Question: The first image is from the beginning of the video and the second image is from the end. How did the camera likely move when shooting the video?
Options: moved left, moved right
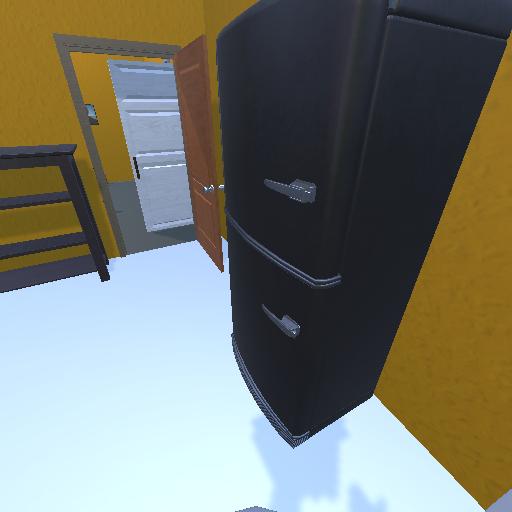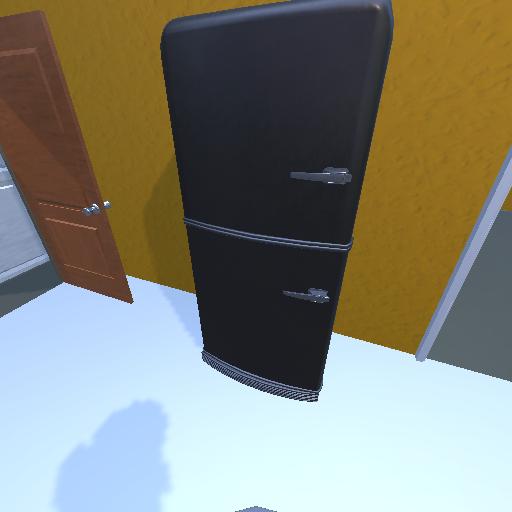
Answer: moved left